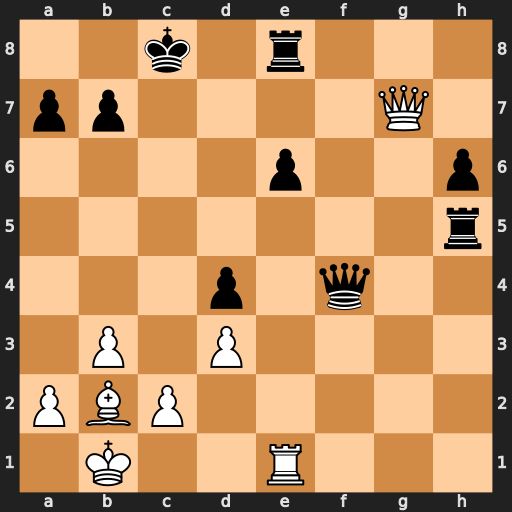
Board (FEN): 2k1r3/pp4Q1/4p2p/7r/3p1q2/1P1P4/PBP5/1K2R3
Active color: w
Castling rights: -
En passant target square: -
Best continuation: Qg6 Re7 Qxh5